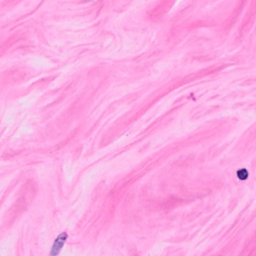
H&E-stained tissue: Breast